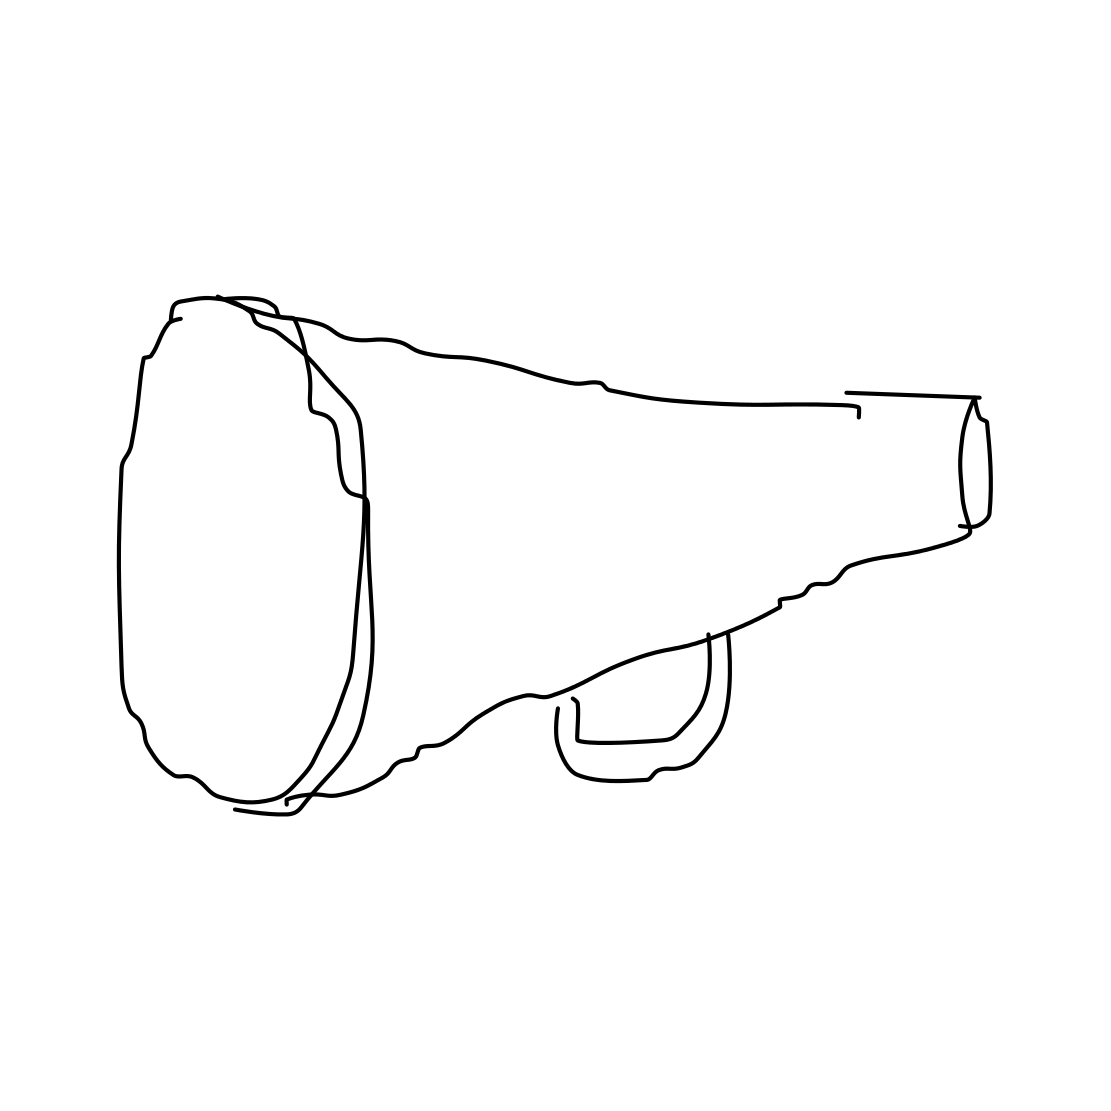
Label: loudspeaker